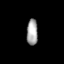
Tissue: lung
Cell type: Epithelial cells
Senescence score: 0.2328
Nuclear area (px): 287
Mean DAPI intensity: 162.624